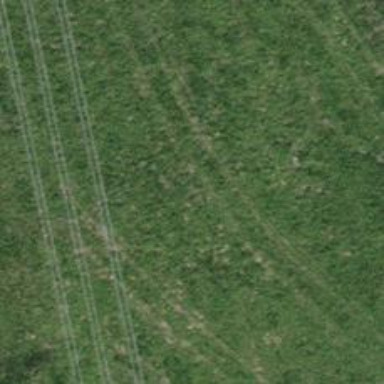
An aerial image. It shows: Minor power line.